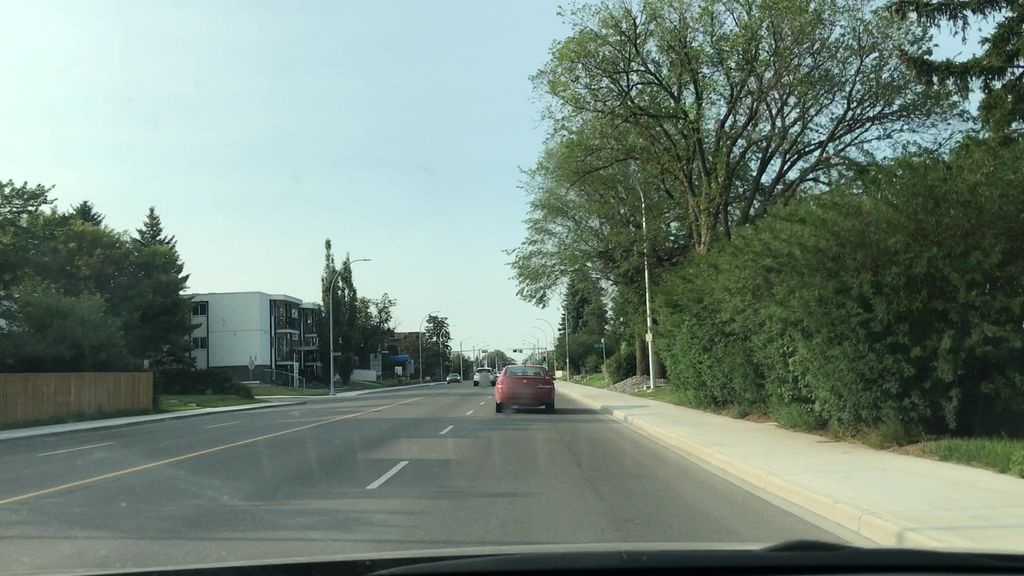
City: edmonton